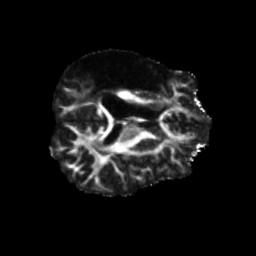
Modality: FA
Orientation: axial
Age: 43
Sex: male
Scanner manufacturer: siemens
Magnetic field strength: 3 T
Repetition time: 5.47 s
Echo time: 0.0854 s